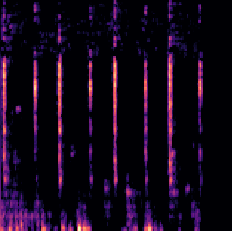
Sound class: Clock tick